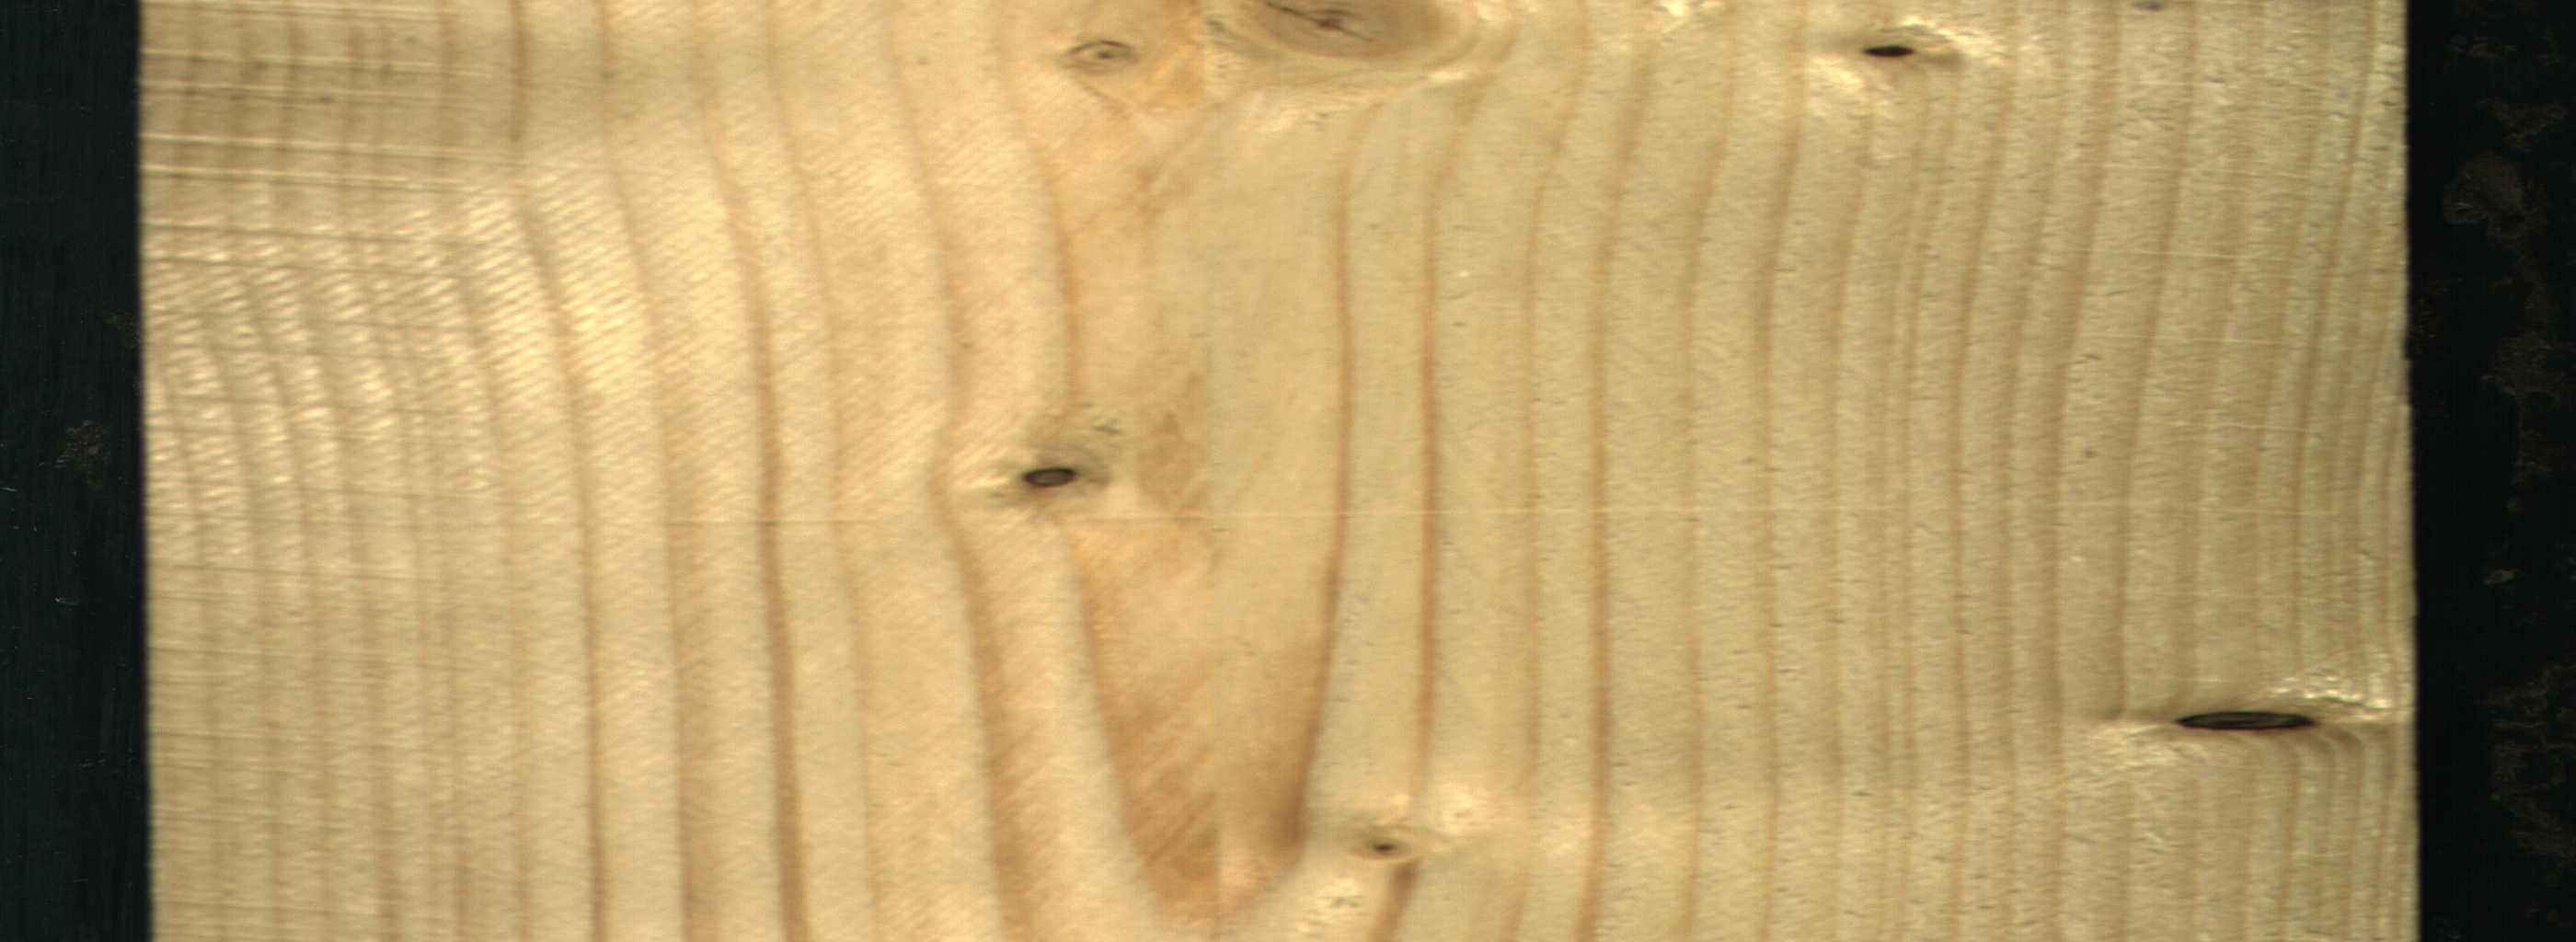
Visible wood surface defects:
Dead_Knot
Dead_Knot
Dead_Knot
Live_Knot
Live_Knot
Live_Knot